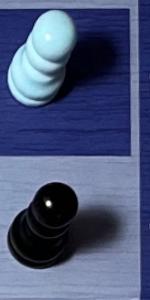
Label: Pawn_Black